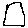
Label: square